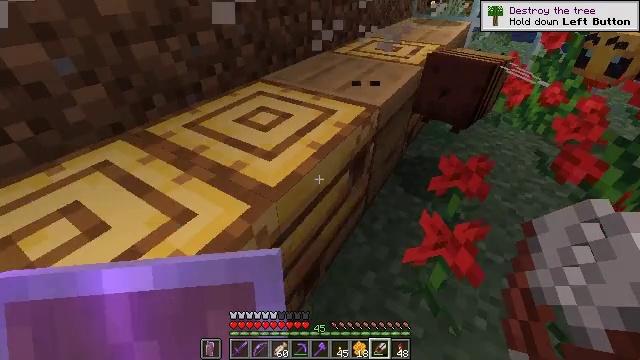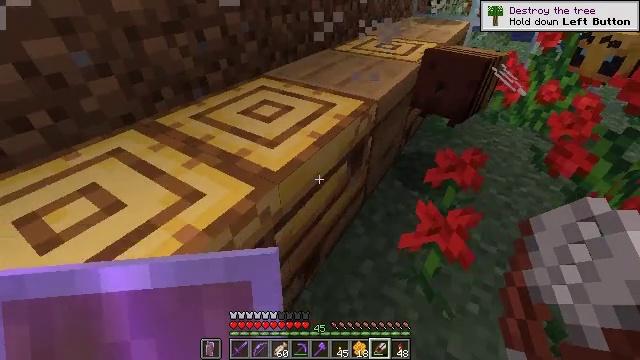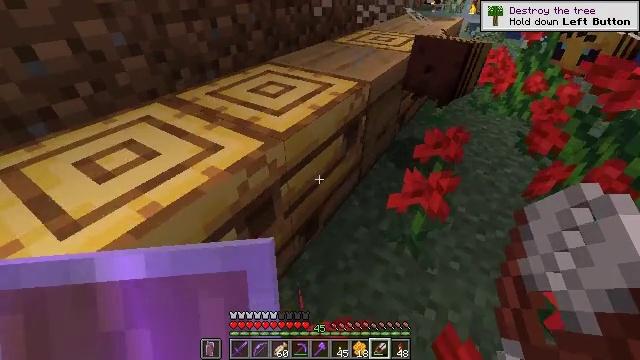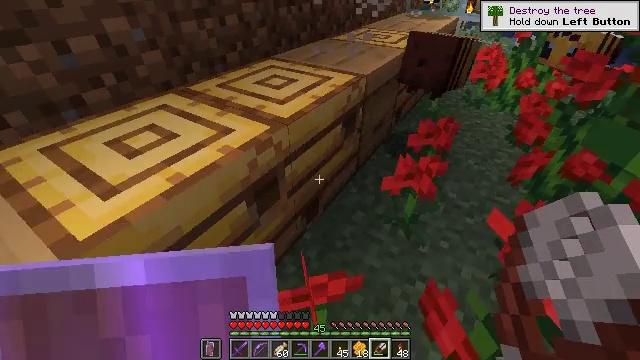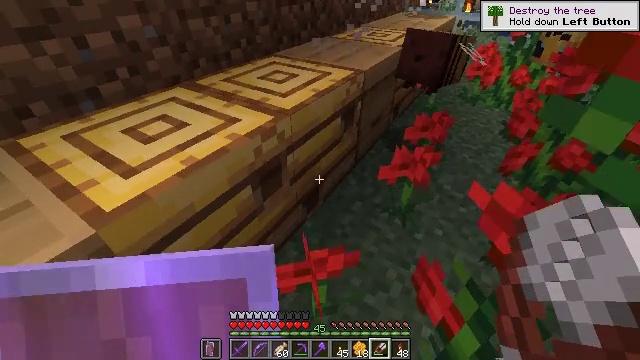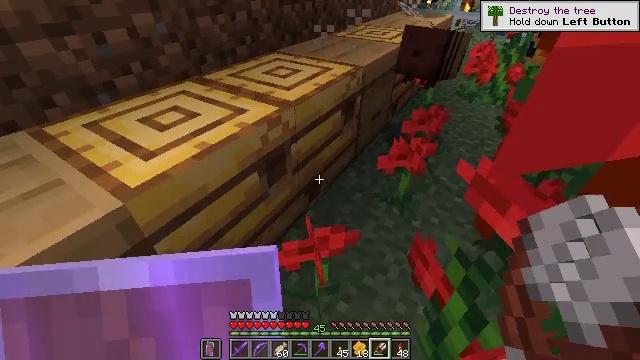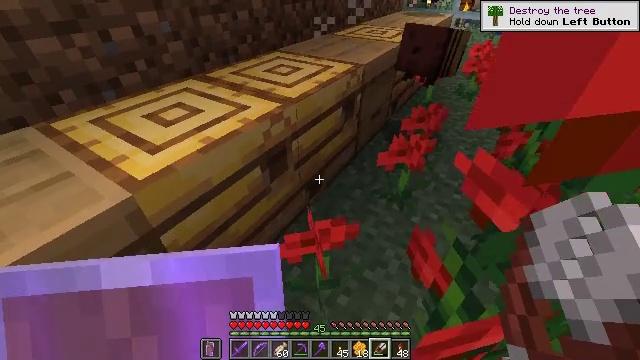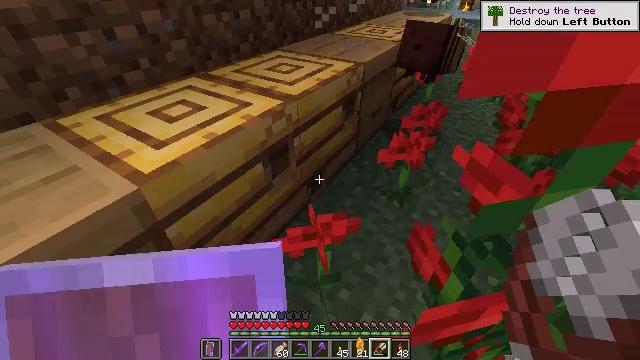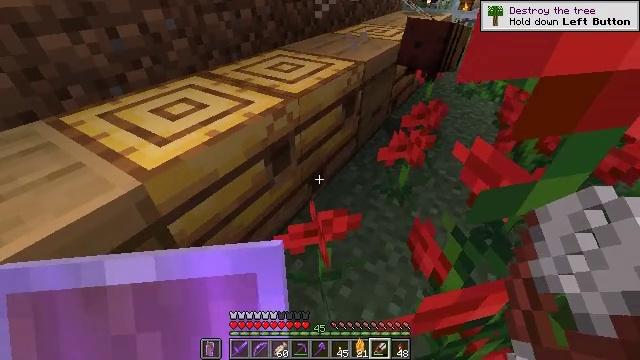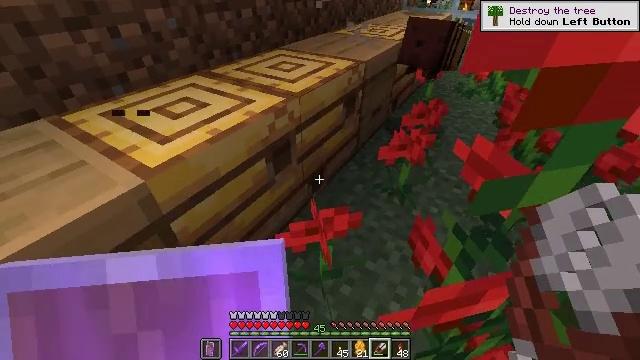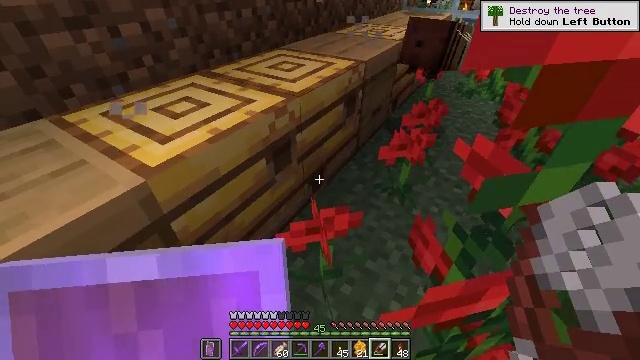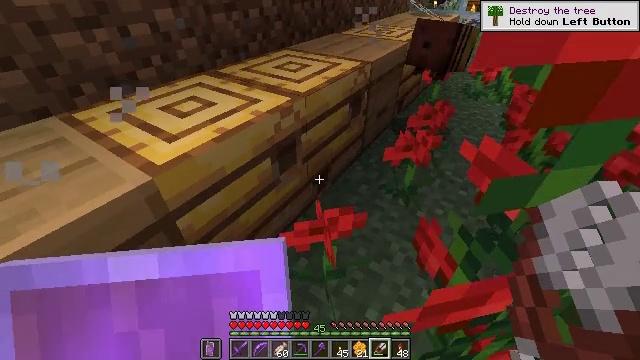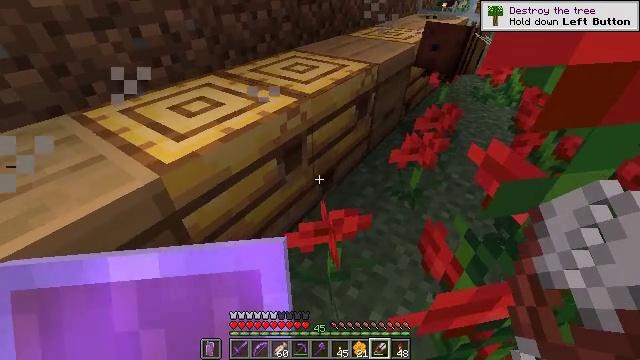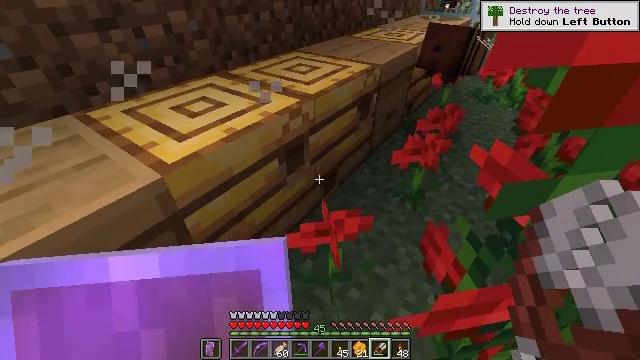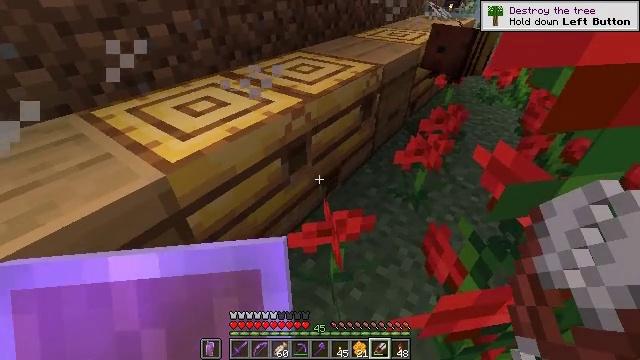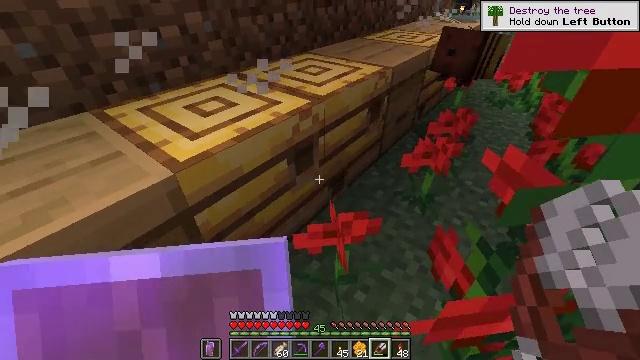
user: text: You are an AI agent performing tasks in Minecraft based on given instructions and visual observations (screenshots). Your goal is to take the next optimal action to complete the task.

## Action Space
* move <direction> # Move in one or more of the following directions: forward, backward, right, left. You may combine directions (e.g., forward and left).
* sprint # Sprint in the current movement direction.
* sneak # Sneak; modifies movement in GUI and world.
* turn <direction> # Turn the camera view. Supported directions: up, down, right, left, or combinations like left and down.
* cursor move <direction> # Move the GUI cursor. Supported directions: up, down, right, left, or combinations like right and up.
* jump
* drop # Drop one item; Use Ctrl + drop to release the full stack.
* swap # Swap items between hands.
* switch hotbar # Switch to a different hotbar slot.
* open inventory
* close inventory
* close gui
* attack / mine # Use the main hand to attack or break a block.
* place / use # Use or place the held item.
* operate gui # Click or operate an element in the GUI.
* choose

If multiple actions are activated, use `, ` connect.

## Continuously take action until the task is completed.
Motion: motion action
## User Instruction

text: Mine the light blue shulker box.
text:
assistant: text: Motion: move back
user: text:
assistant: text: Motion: move back
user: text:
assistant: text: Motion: move back
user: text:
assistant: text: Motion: no_op
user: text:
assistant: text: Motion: no_op
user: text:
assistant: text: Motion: no_op
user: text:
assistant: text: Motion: no_op
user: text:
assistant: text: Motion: no_op
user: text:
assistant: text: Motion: no_op
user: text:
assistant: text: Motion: no_op
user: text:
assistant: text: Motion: turn left
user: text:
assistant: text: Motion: turn left
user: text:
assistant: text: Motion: no_op
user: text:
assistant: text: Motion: no_op
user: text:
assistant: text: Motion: turn left
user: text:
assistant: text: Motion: no_op
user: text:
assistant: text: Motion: no_op
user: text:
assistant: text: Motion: turn left
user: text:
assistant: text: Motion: turn left
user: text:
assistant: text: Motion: turn left
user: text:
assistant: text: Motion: move right, turn left
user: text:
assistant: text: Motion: move right, turn left
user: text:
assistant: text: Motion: move right, turn left and down
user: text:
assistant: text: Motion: move right
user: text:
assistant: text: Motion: no_op
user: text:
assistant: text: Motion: no_op
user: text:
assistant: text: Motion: no_op
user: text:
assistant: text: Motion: no_op
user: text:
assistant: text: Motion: no_op
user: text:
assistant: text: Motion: no_op